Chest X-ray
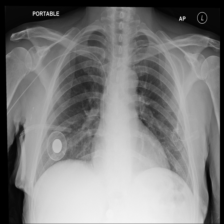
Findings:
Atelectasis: positive
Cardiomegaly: negative
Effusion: negative
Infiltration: negative
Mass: negative
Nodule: negative
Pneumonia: negative
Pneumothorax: negative
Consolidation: negative
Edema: negative
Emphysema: negative
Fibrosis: negative
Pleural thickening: negative
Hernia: negative